Question: I am trying to write an array of coefficients into an Excel file under 1 column (A1). Here is my snippet:
'''
filename = 'cheby2coefs.xlsx';
for Order = 1:1
fprintf('This is');
disp(Order);
[b,a] = cheby2(Order, 20, 300/500);
disp([b,a]);
%xlswrite(filename,{'Order ',Order},'A1'); %string
xlswrite(filename,'b','A1'); %string
xlswrite(filename,b');
xlswrite(filename,'a'); %string
xlswrite(filename,a');
end
'''
The output that i aim for is something like this:

However, my code just keeps creating other sheets. What is the proper way to implement this?
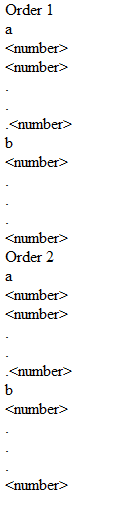
Answer: The problem is in the 'xlswrite' lines:
From <URL> documentation:
> 'xlswrite(filename,A,sheet)' writes to the specified worksheet.
That means you are writing string 'b' to sheet 'A1' with 'xlswrite(filename,'b','A1');'
> 'xlswrite(filename,A)' writes array A to the first worksheet in Excel
file, filename, starting at cell A1.
You actually do not need to do anything to start writing at A1. Assuming b is a row vector:
'''
xlswrite(filename,b');
'''
as you have written, should suffice.
If you want to specify sheet and column you can use
'''
xlswrite(filename,A,sheet,xlRange)
'''
---
I cannot try this right now but I think it should work.
You can calculate 'a' and 'b' for every 'order' and write them to an xls file like this:
'''
r = 1; % row number
str = {'a', 'b'};
order = [1 3 5]; % The orders you want to calculate a and b with
for idx = 1:size(order, 2)
[b,a] = cheby2(order(idx), 20, 300/500); % I do not know about second
% and third parameters, you should
% check them.
vals = [a; b]; % assuming they are row vectors
cellName = strcat('A', r);
orderName = strcat('Order ', order(idx));
xlswrite(filename, orderName, 1, cellName)
r = r + 1;
for jdx=1:2
cellName = strcat('A', r);
xlswrite(filename, str{jdx}, 1, cellName);
r = r + 1;
cellName = strcat('A', r);
xlswrite(filename, vals(jdx, :), 1, cellName);
r = r + size(vals, 2);
end
end
'''